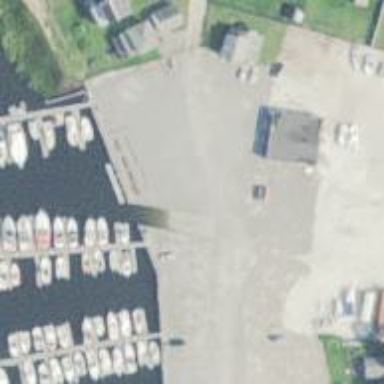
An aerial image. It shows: Slipway on leisure land.